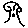
Label: tree